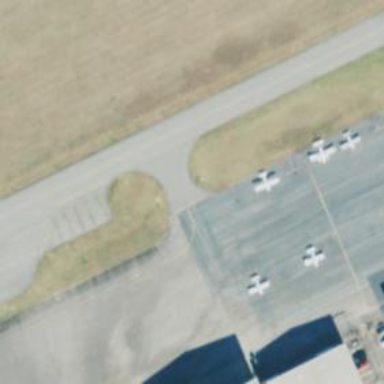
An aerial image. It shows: View of taxiway at the airport.